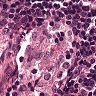
Metastatic tissue present: no